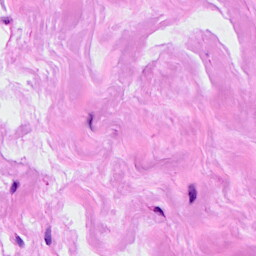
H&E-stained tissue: Breast